Question:  Is a safe folder available?
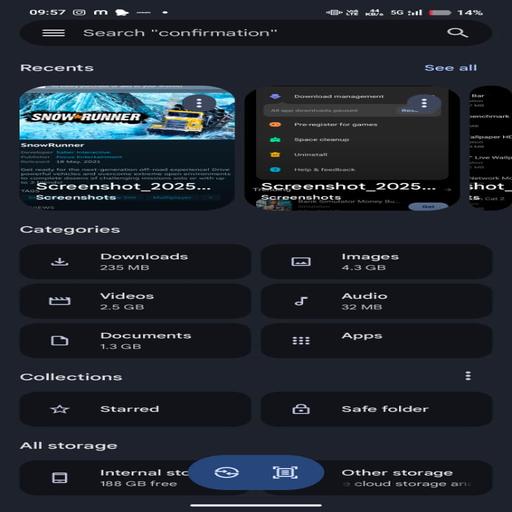
Answer:  Yes, it is